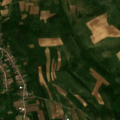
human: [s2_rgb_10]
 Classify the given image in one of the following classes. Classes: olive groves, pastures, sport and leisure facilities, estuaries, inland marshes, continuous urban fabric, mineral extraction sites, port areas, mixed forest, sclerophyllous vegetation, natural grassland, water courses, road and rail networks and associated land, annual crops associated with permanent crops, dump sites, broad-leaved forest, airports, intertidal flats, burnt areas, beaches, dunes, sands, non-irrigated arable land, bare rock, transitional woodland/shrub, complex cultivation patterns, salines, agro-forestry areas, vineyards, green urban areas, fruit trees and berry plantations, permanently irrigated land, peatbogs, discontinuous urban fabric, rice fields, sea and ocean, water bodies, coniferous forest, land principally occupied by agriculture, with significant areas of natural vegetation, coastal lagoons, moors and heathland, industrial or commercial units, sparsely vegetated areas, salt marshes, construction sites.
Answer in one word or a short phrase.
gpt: non-irrigated arable land, complex cultivation patterns, land principally occupied by agriculture, with significant areas of natural vegetation